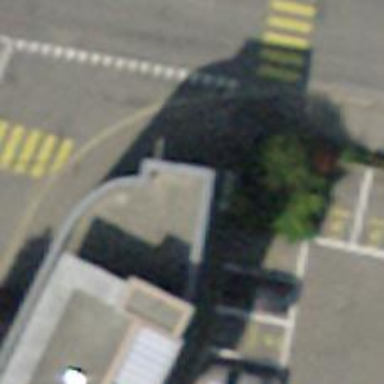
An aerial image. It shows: Hotel.